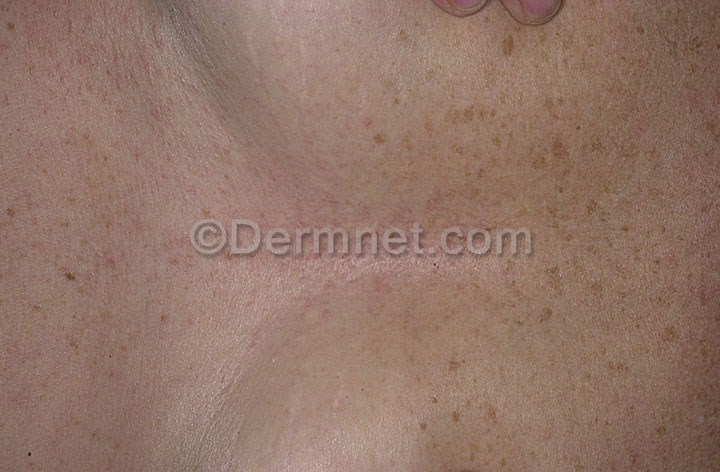
Disease: Seborrheic Keratoses and other Benign Tumors